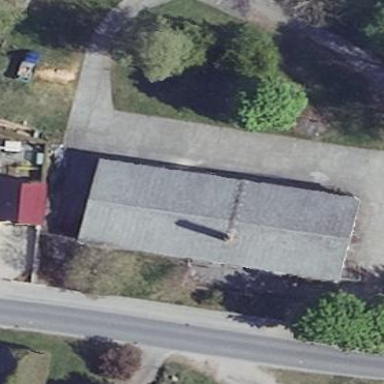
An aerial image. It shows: Gabled roofed house.